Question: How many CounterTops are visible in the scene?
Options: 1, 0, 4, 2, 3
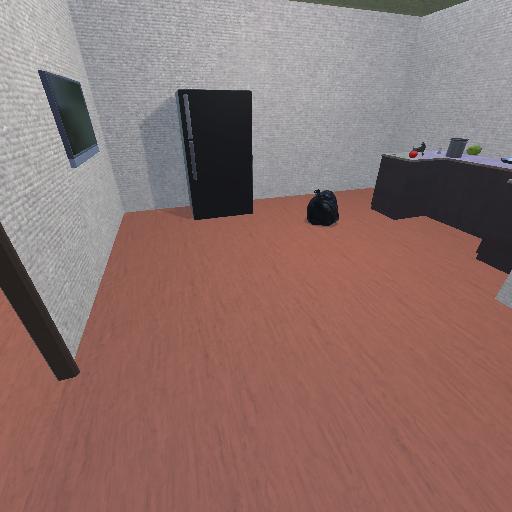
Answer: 1